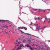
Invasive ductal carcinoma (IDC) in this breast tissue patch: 0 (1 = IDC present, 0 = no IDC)